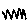
Label: zigzag